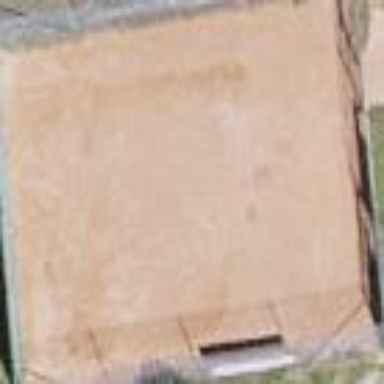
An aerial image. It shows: Clay tennis court in leisure land pitch.